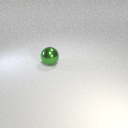
large green metal sphere